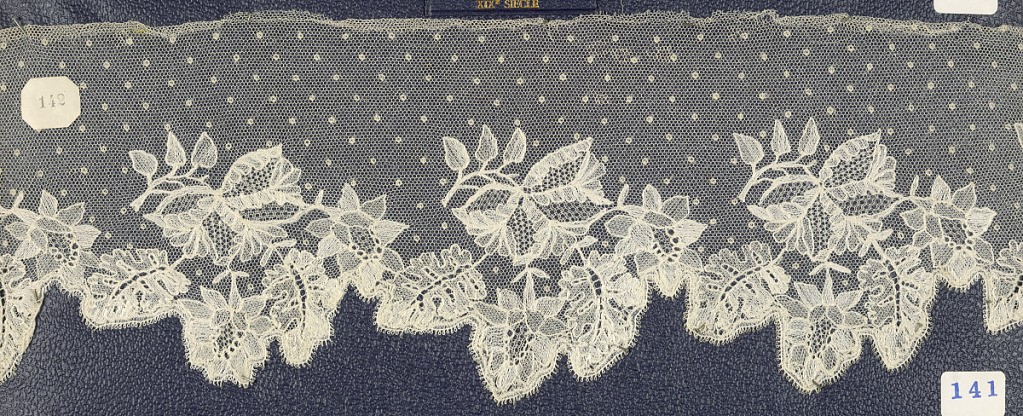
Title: Textile
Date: mid-19th century
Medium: embroidered machine net
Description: Embroidered machine net, naturalistic floral border; mid-19th century Brittany